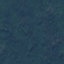
Land use / land cover class: Forest